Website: walmart
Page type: added-to-cart
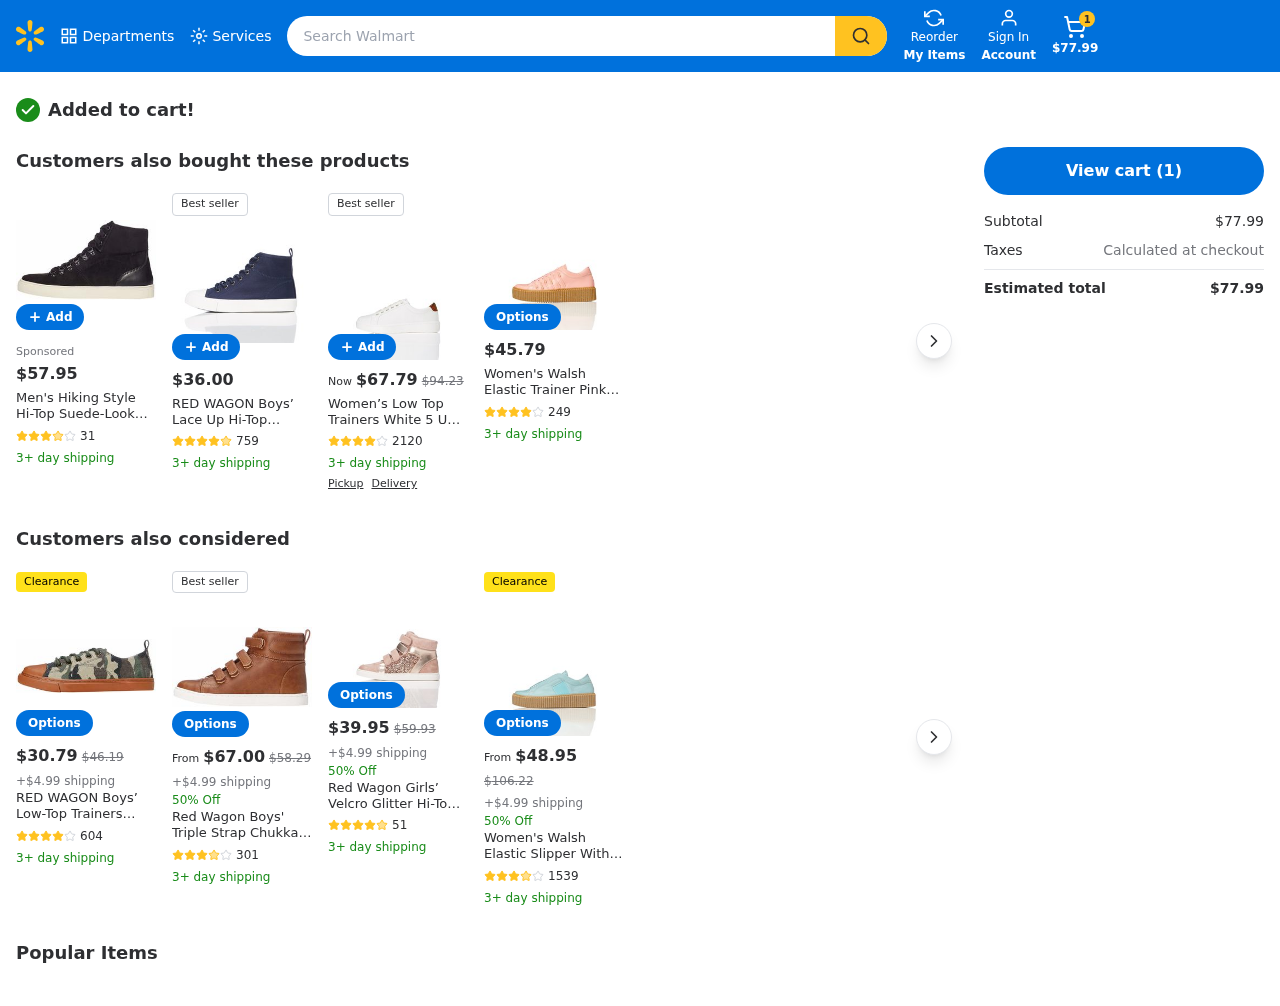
Product elements: key: PRODUCT2_NAME
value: Men's Hiking Style Hi-Top Suede-Look Trainers
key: PRODUCT2_NUM_RATINGS
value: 31
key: PRODUCT2_PRICE
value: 57.95
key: PRODUCT2_RATING
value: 3.6
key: PRODUCT3_NAME
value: RED WAGON Boys’ Lace Up Hi-Top Trainers Blue (Navy) 3 UK (35.5 EU)
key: PRODUCT3_NUM_RATINGS
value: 759
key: PRODUCT3_PRICE
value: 36
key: PRODUCT3_RATING
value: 4.6
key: PRODUCT4_NAME
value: Women’s Low Top Trainers White 5 UK (38 EU)
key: PRODUCT4_NUM_RATINGS
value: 2120
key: PRODUCT4_PRICE
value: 67.79
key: PRODUCT4_RATING
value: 4.1
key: PRODUCT5_NAME
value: Women's Walsh Elastic Trainer Pink (Pink) 3 UK (36 EU)
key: PRODUCT5_NUM_RATINGS
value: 249
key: PRODUCT5_PRICE
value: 45.79
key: PRODUCT5_RATING
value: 4
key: PRODUCT6_NAME
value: RED WAGON Boys’ Low-Top Trainers Green 3 UK (35.5 EU)
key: PRODUCT6_NUM_RATINGS
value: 604
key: PRODUCT6_PRICE
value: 30.79
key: PRODUCT6_RATING
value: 4.1
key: PRODUCT7_NAME
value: Red Wagon Boys' Triple Strap Chukka Hi-Top Trainers
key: PRODUCT7_NUM_RATINGS
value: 301
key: PRODUCT7_PRICE
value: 67
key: PRODUCT7_RATING
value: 3.6
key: PRODUCT8_NAME
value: Red Wagon Girls’ Velcro Glitter Hi-Top Trainers
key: PRODUCT8_NUM_RATINGS
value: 51
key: PRODUCT8_PRICE
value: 39.95
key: PRODUCT8_RATING
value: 4.6
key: PRODUCT9_NAME
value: Women's Walsh Elastic Slipper With Platform Sole Blue (Light Blue) 5 UK (38 EU),04-01-02
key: PRODUCT9_NUM_RATINGS
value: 1539
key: PRODUCT9_PRICE
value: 48.95
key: PRODUCT9_RATING
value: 3.6
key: PRODUCT4_ORIGINAL_PRICE
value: $94.23
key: PRODUCT6_ORIGINAL_PRICE
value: $46.19
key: PRODUCT7_ORIGINAL_PRICE
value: $58.29
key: PRODUCT8_ORIGINAL_PRICE
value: $59.93
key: PRODUCT9_ORIGINAL_PRICE
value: $106.22
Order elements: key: ORDER_NUM_ITEMS
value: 1
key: ORDER_SUBTOTAL
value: $77.99
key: ORDER_TOTAL
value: $77.99
Search elements: key: HEADER_SEARCH
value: Search Walmart